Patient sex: M
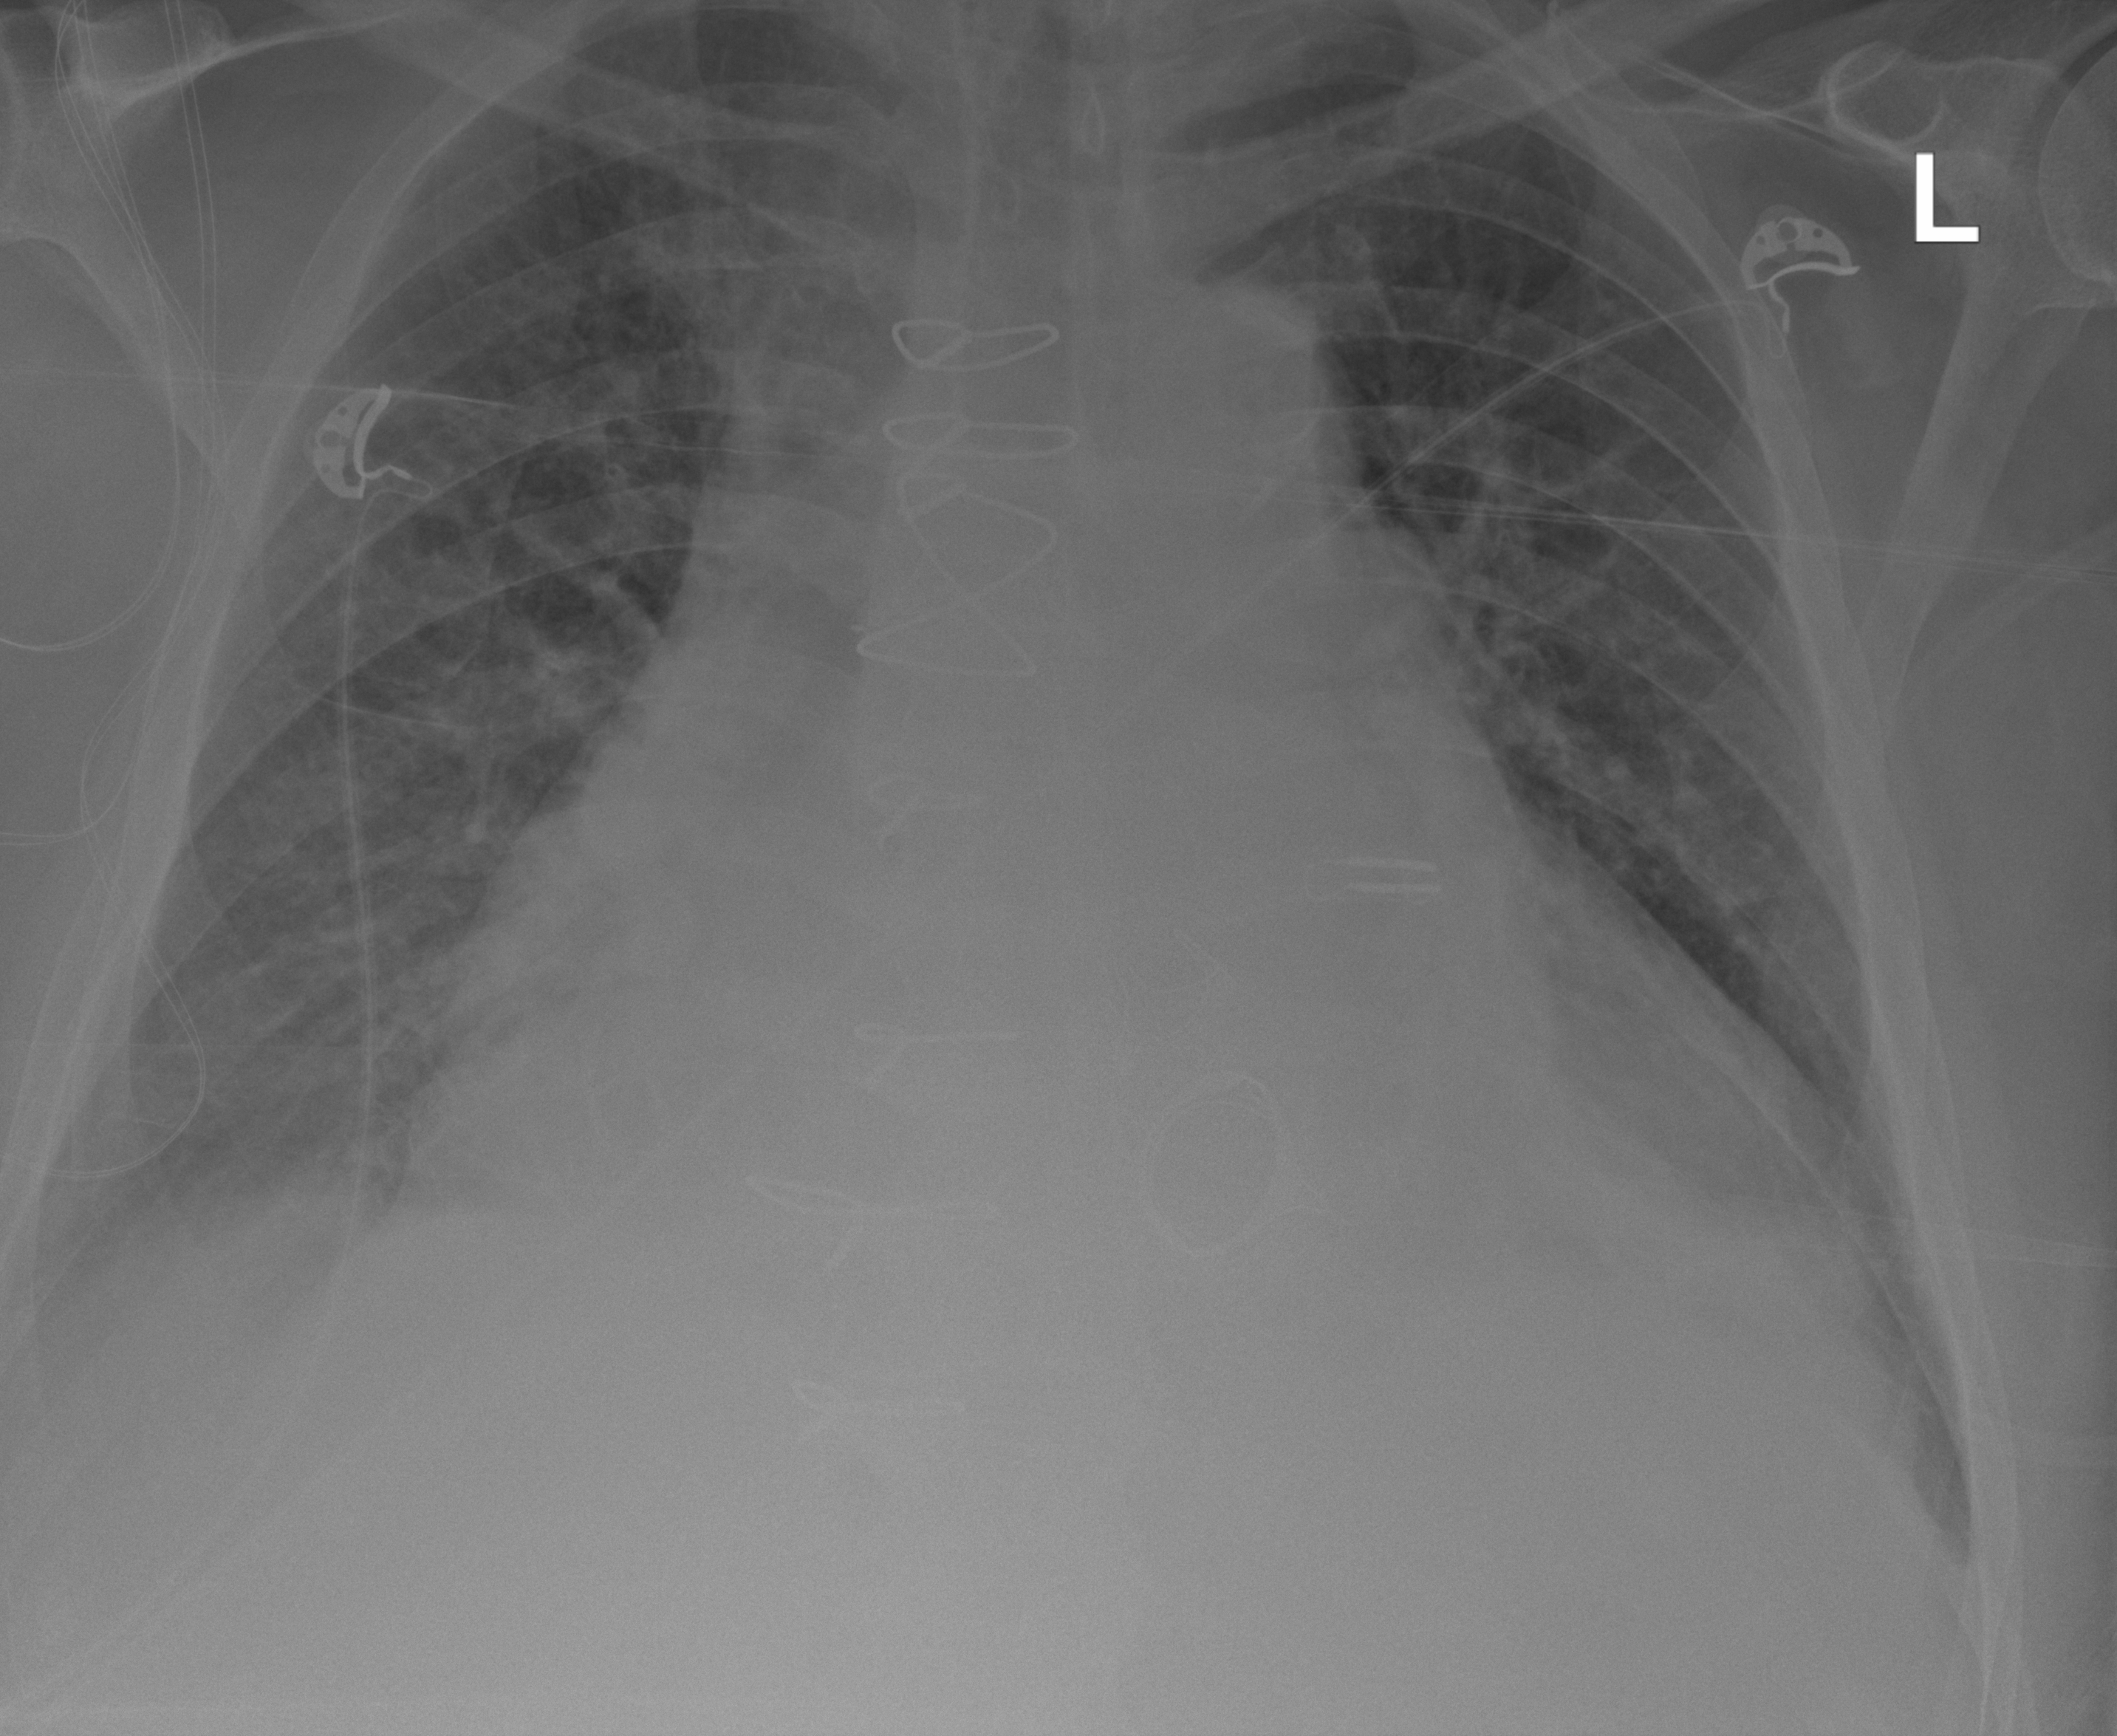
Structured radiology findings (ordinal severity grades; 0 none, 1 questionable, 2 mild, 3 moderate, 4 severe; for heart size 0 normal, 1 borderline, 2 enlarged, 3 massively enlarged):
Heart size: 3
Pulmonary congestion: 2
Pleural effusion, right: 2
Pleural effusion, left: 0
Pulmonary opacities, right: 2
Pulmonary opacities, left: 0
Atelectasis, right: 2
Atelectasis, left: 0